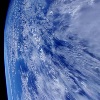
Label: cloud